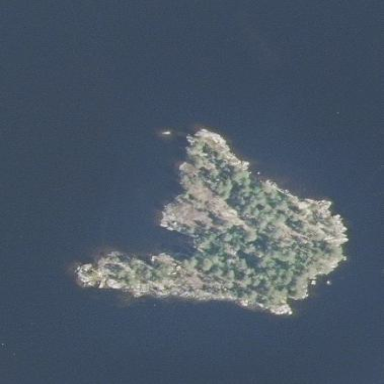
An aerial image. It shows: Island covered with woodland.